Question: I have running the IROHA node on my local ubuntu machine with docker and I am able to run all commands using docker shell.

I want to have JS implementation of Iroha so I have run the dockerfile for GRPC but it is not able to connect to IROHA,
error:
'''
WARN[1672] [core] grpc: addrConn.createTransport failed to connect to {dev.localdomain:50051 dev.localdomain:50051 <nil> 0 <nil>}. Err: connection error: desc = "transport: Error while dialing dial tcp 127.0.0.1:50051: connect: connection refused". Reconnecting... system=system
[GRPC console][2]
'''
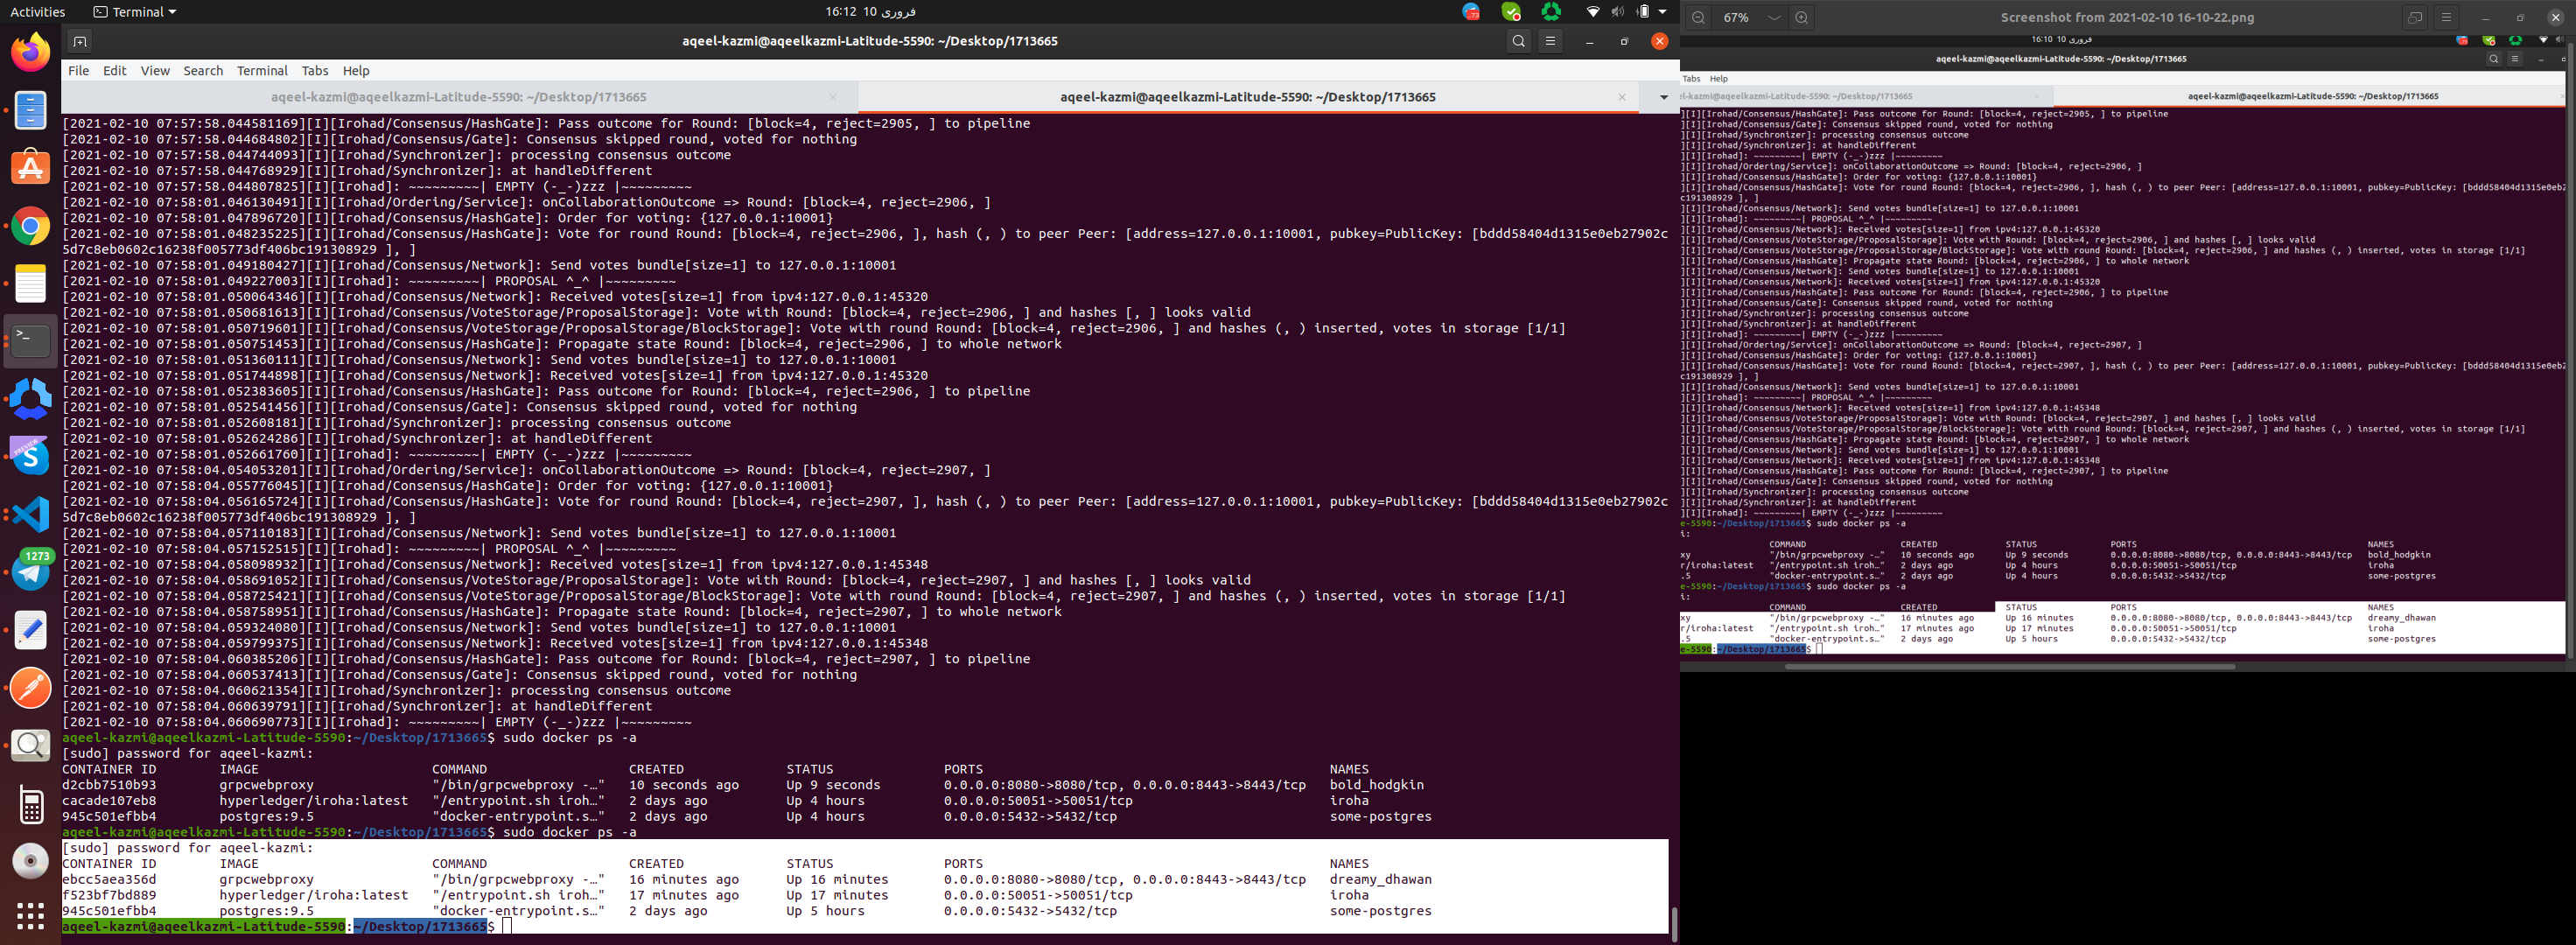
Answer: I resolved GrpcWebProxy by making some changes in already provided solution, now you can see it here:
<URL>